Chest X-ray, AP view. Patient: 10 years old, sex F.
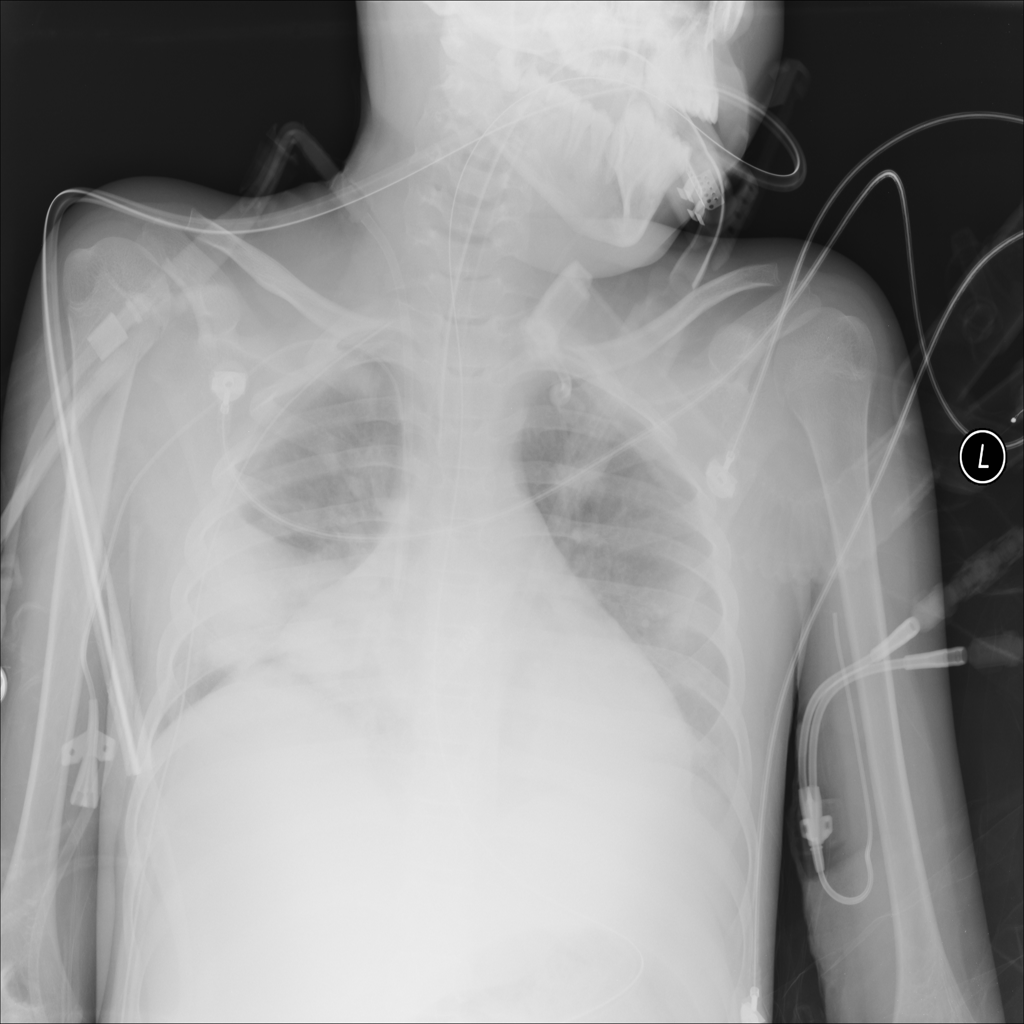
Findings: Cardiomegaly, Infiltration, Nodule